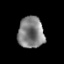
Tissue: prostate
Cell type: T cells
Senescence score: 0.2792
Nuclear area (px): 804
Mean DAPI intensity: 129.429